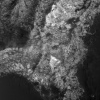
Atmospheric dust classification: not_dusty